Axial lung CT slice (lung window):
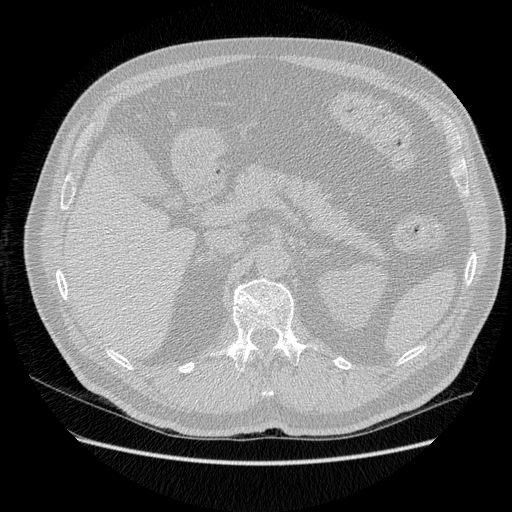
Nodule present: no